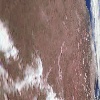
Label: land